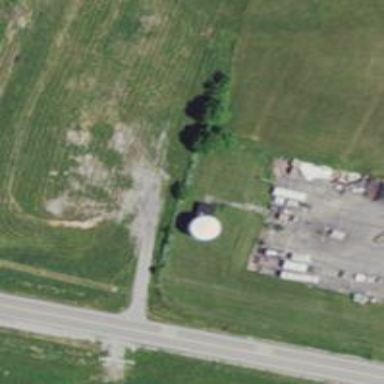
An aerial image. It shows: Water tower that is man-made.